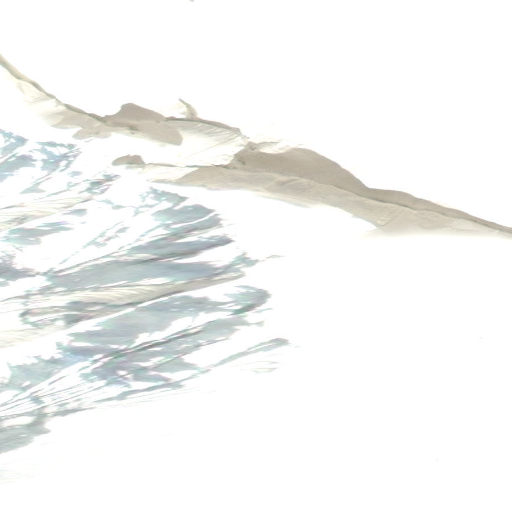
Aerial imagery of mountains in Alaska named Wrangell Mountains containing only unknown